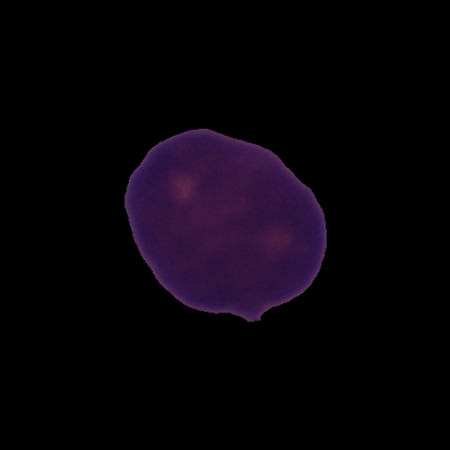
Label: cancer